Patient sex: F
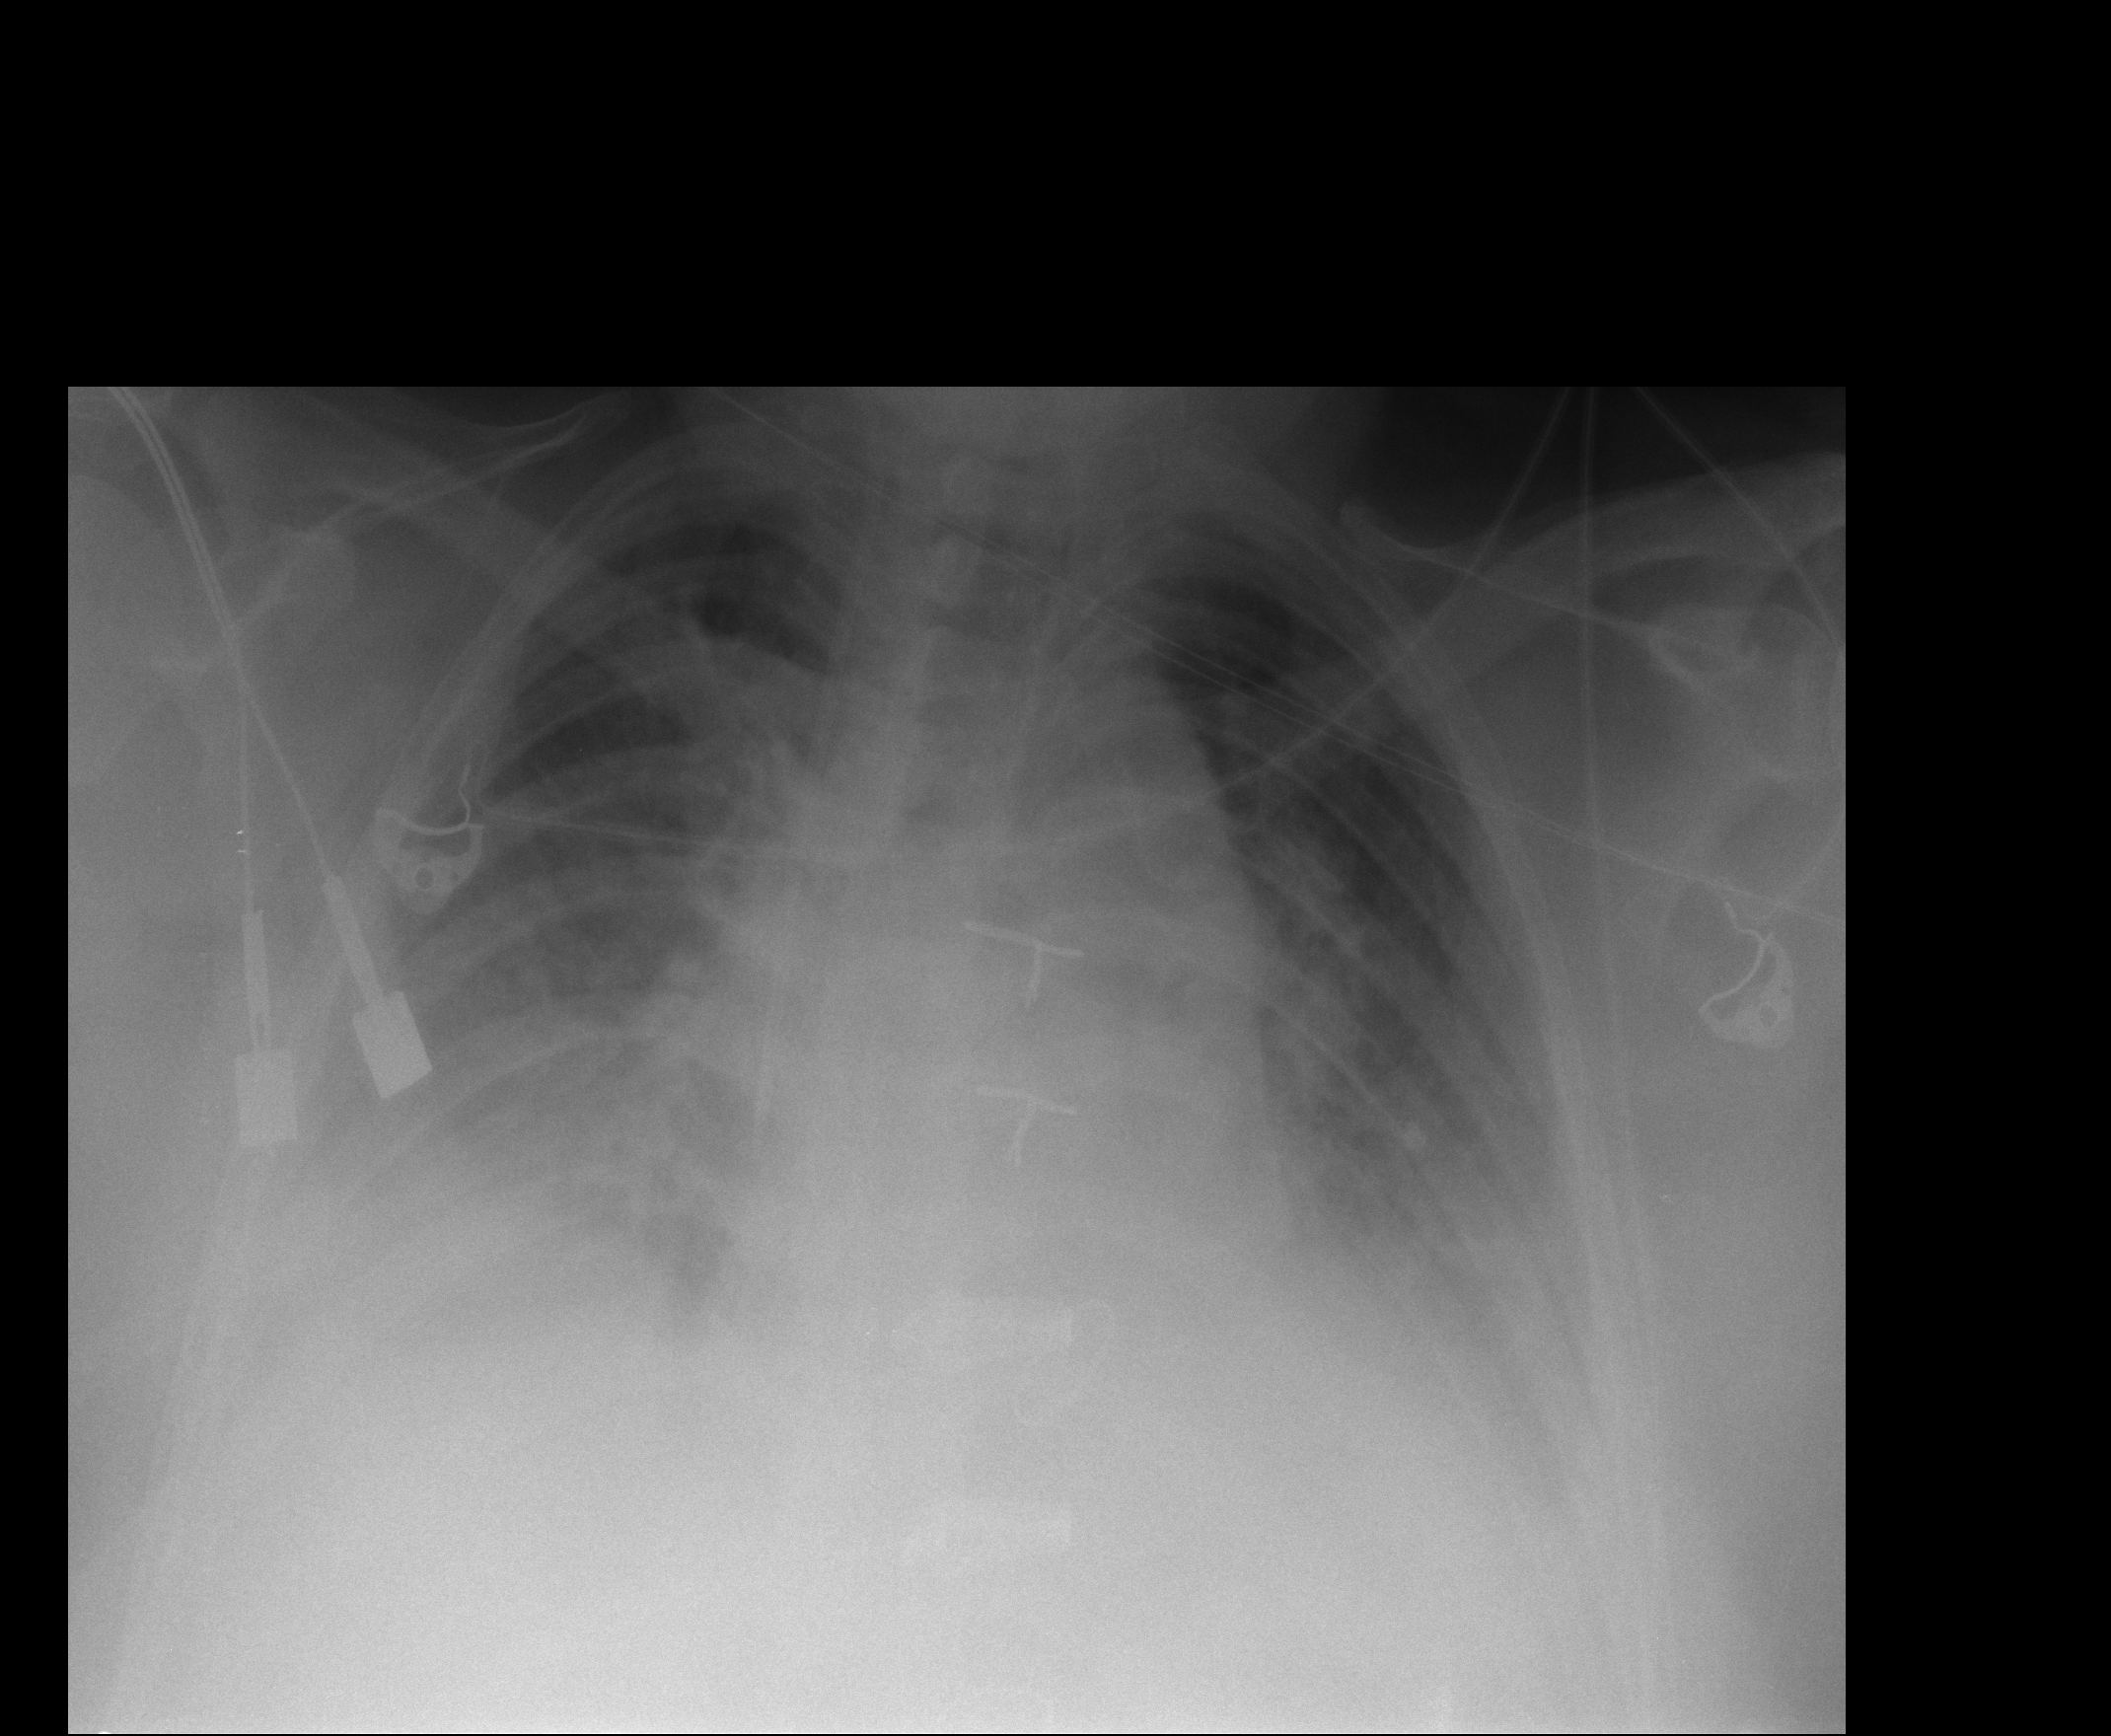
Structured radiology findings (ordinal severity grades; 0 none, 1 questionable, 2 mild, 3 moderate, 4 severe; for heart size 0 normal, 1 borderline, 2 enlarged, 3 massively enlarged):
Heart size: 0
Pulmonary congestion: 3
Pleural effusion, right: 2
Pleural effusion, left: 2
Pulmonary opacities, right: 2
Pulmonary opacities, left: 2
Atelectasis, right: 3
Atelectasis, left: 2